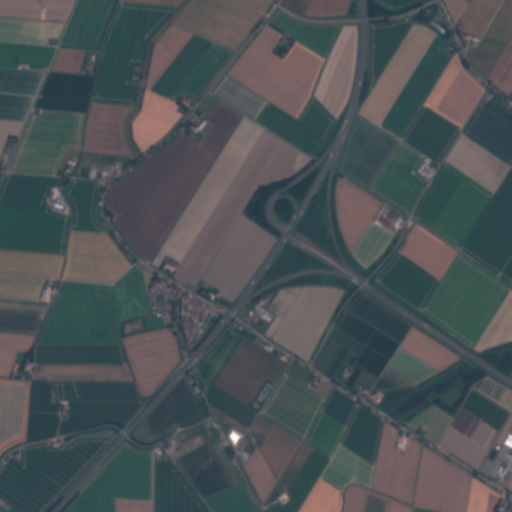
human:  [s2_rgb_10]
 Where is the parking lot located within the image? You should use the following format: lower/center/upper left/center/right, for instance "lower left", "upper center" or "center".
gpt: The parking lot is located in the center of the image.
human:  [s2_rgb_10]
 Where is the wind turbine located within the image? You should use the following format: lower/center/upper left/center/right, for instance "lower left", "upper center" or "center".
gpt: The wind turbine is located in the upper left of the image.
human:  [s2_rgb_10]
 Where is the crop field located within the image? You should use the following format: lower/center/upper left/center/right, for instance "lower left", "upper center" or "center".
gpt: There is no crop field in the image.